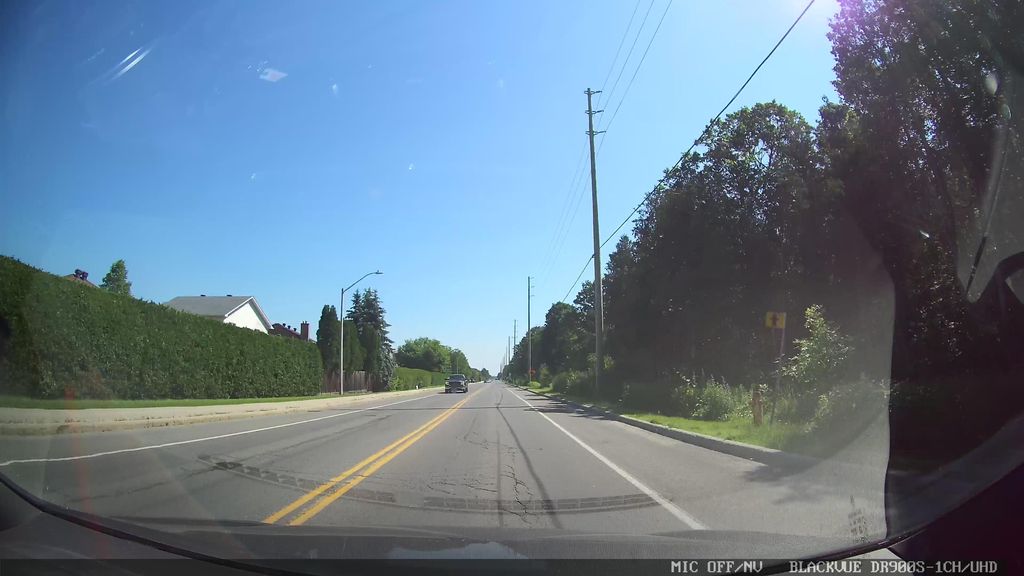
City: ottawa-gatineau